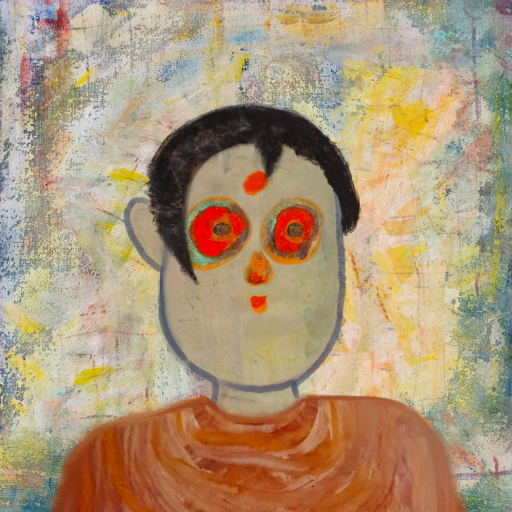
Background: Irani, Head And Neck Front: Hill_Girl, Face Front: Sisters, Bust: Pious_Lady, Hair Front: Roy_Bahadur, Head Accessory: Blank, Second Necklace: Blank, Necklace: Blank, Baby: Blank